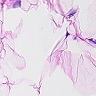
Metastatic tissue present: no